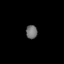
Tissue: lung
Cell type: Others
Senescence score: 0.224
Nuclear area (px): 150
Mean DAPI intensity: 114.48